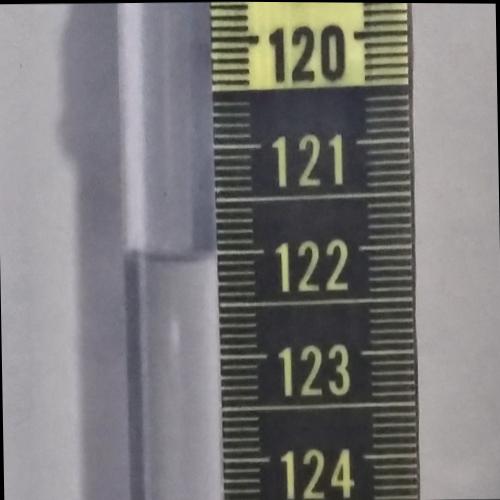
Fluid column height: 122.1 cm